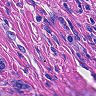
Metastatic tissue present: yes